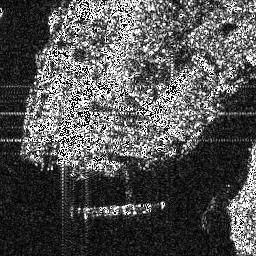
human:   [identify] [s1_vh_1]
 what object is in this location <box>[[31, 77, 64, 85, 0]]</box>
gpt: <ref>1 medium ship at the bottom</ref>